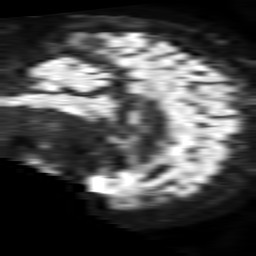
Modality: TRACE
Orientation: sagittal
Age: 72
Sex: male
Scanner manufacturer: philips
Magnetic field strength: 1.5 T
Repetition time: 4.6 s
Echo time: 0.08942 s